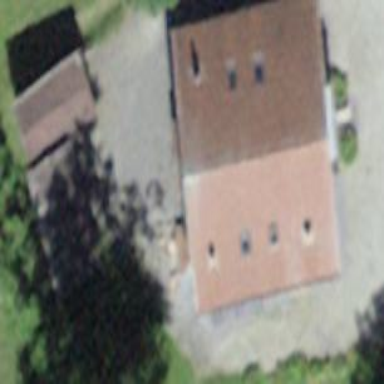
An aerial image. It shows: Building with gabled roof made of tiles oriented across.